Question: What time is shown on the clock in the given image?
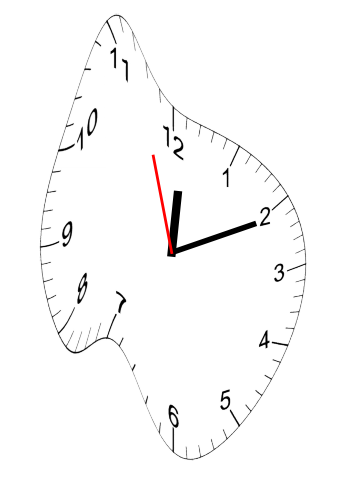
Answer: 12:10:57